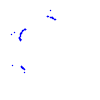
Particle: proton